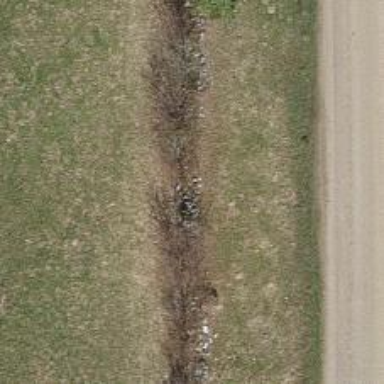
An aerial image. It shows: Wall barrier.